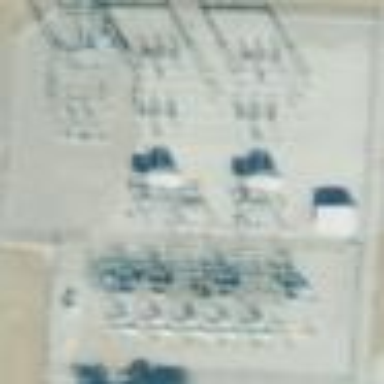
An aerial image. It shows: Distribution substation surrounded by fence.